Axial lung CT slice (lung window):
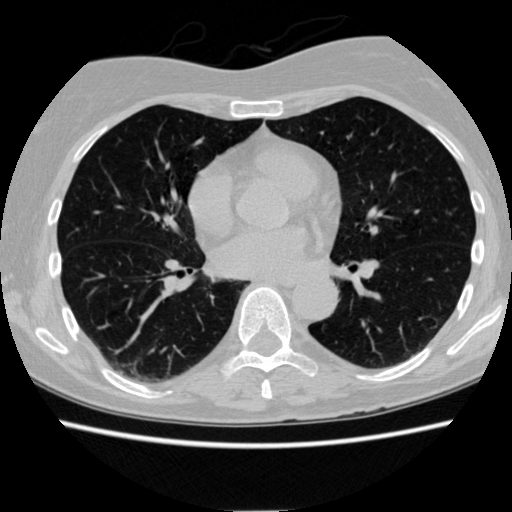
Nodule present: no